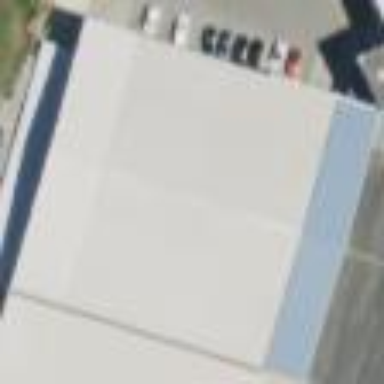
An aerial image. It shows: Hangar building at the airport.